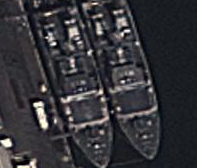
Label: combat